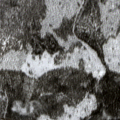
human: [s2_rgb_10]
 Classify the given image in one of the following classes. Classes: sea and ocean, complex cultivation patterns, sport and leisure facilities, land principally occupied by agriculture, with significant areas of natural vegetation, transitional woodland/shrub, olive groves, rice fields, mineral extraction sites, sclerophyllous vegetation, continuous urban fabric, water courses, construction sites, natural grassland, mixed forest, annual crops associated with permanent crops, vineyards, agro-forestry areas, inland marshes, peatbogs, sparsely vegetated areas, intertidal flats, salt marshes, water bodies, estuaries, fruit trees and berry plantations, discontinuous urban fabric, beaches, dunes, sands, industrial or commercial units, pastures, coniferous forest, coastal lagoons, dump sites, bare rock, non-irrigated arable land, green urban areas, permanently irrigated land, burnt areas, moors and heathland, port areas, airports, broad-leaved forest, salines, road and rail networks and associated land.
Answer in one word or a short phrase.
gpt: coniferous forest, transitional woodland/shrub